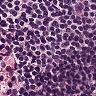
Metastatic tissue present: no